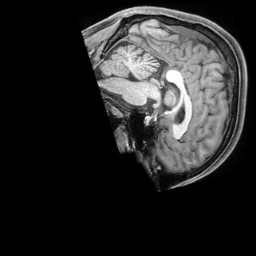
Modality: T1w
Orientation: sagittal
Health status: healthy
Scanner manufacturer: siemens
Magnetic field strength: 3 T
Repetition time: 2.4 s
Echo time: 0.00201 s